Aerial crown-view tile of a tropical tree (Barro Colorado Island, Panama), acquired 20250616:
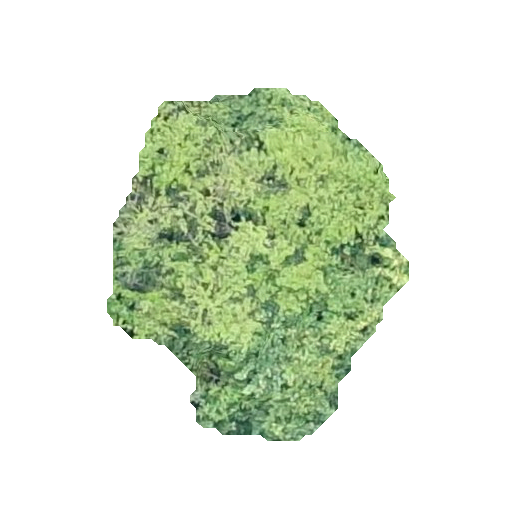
Species: Quararibea stenophylla
GBIF accepted scientific name: Quararibea stenophylla
Crown area: 108.782 m²